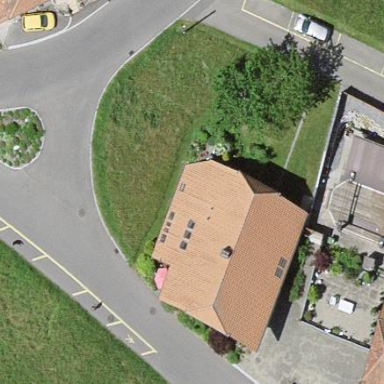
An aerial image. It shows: Residential building.